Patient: sex M, age 46
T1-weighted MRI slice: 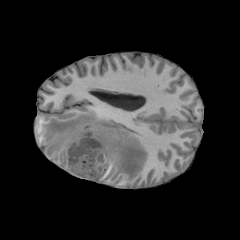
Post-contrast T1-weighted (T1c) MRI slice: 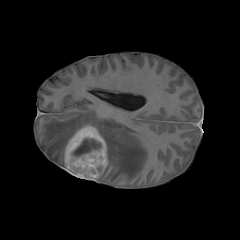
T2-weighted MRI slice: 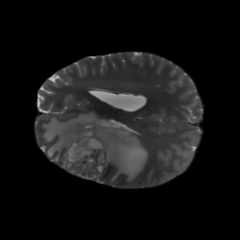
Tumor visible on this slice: yes
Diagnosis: Glioblastoma, IDH-wildtype
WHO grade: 4